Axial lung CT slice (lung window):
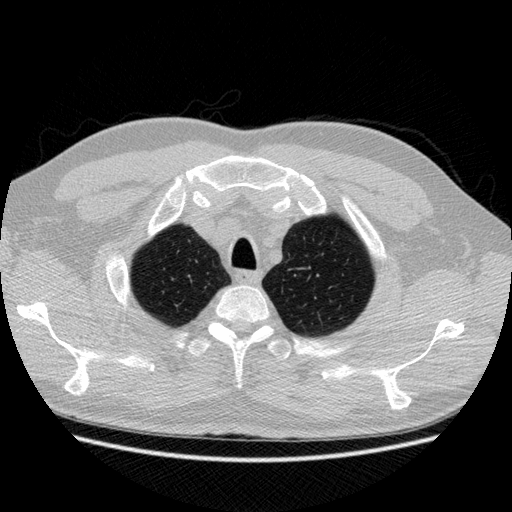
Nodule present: no